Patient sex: M
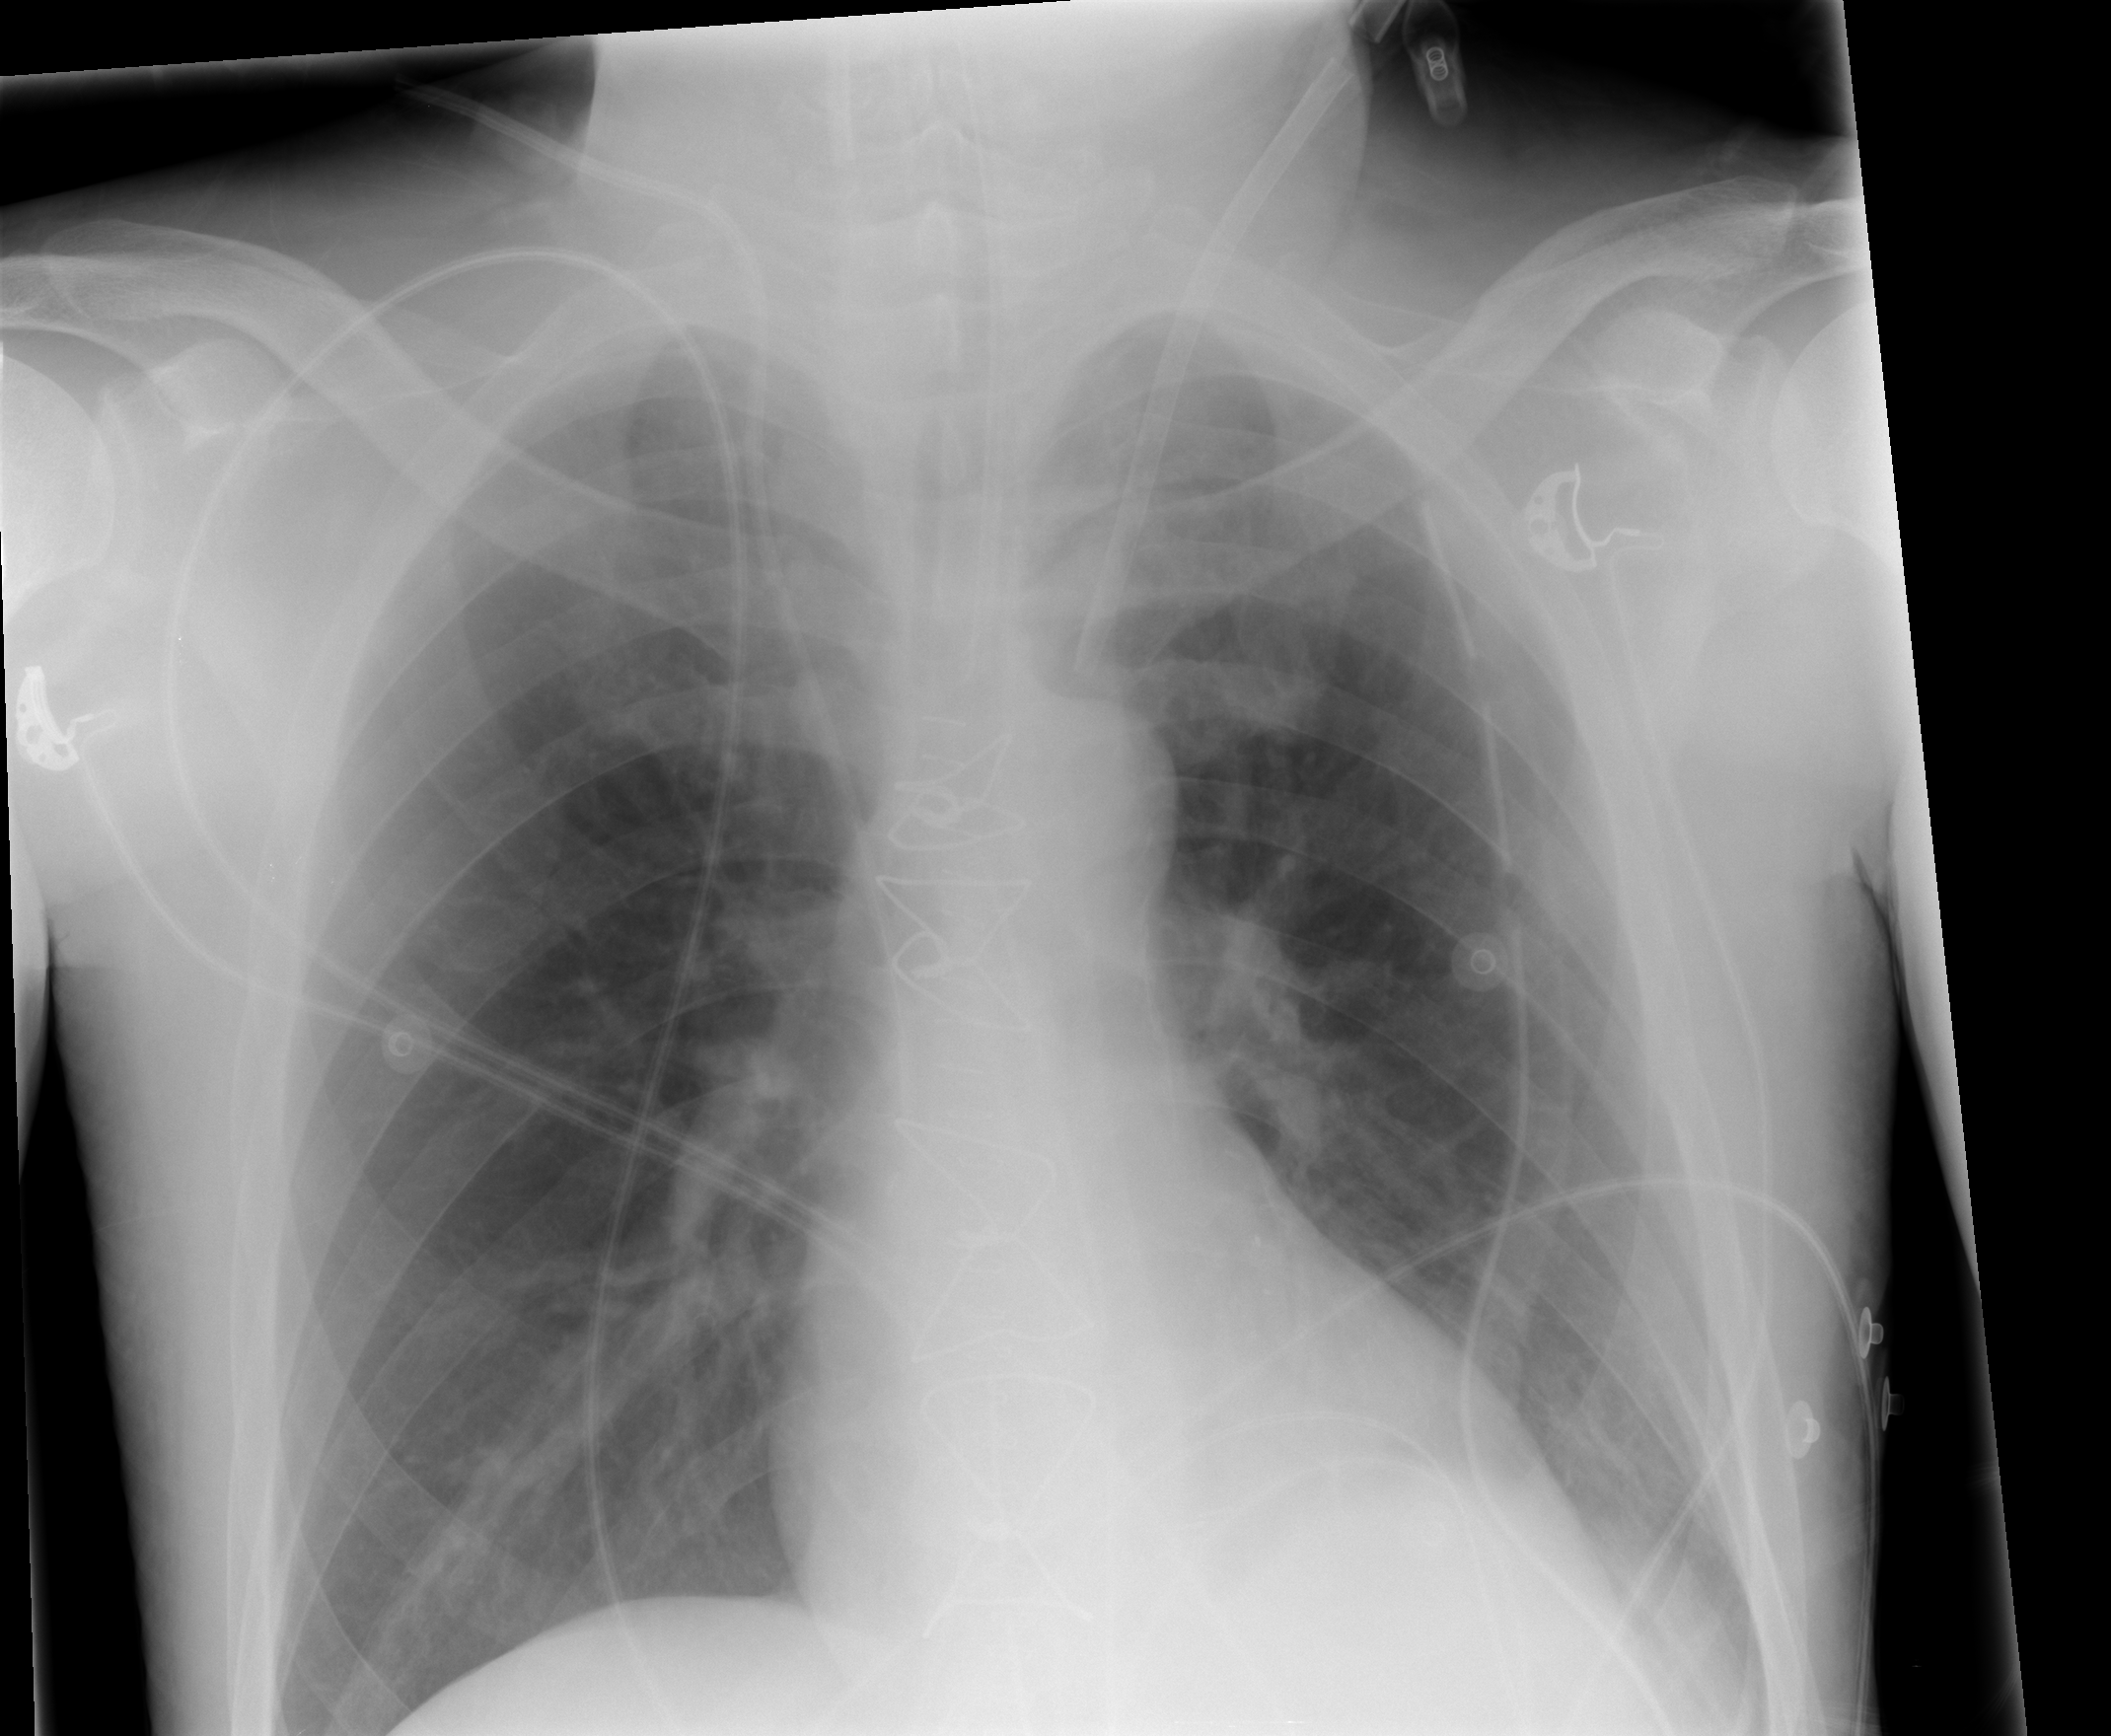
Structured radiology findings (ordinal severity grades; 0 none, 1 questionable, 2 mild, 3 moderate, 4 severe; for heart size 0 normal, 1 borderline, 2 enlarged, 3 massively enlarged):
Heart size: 0
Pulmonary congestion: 0
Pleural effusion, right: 0
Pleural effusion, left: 1
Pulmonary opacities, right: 0
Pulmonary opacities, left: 0
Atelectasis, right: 0
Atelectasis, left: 2